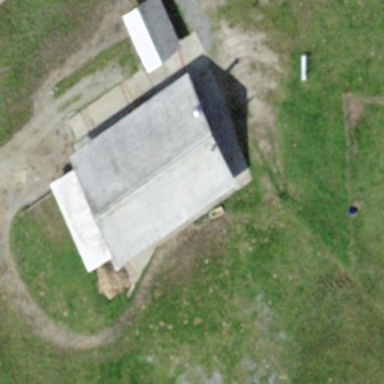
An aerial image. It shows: Farm building.